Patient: sex M, age 45
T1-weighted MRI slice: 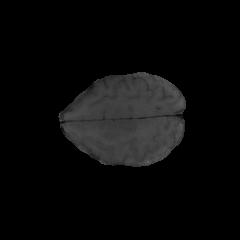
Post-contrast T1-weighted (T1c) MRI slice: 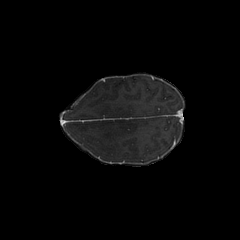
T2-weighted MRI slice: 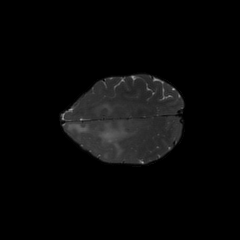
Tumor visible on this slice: yes
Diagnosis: Astrocytoma, IDH-mutant
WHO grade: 3